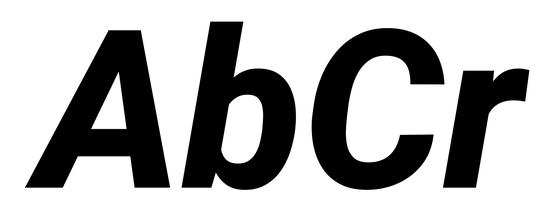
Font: Roboto-Italic_ExtraBold_Italic